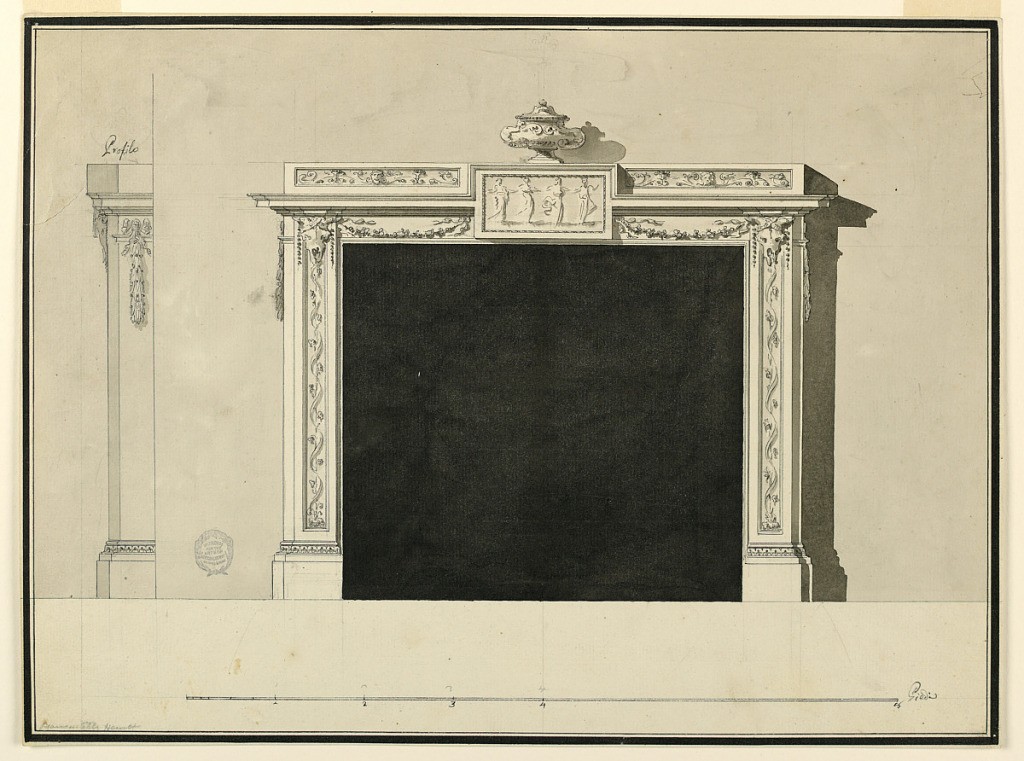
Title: Project for a Chimneypiece
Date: ca. 1790
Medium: Graphite, pen and ink, brush and watercolor in paper
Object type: Drawing
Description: Elevation if mantelpiece. At center, a tablet with four dancing women. On either side, swags and bucranium. Above this, a ceramic vessel. At left, profile view.